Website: bh-photo
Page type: address-validator
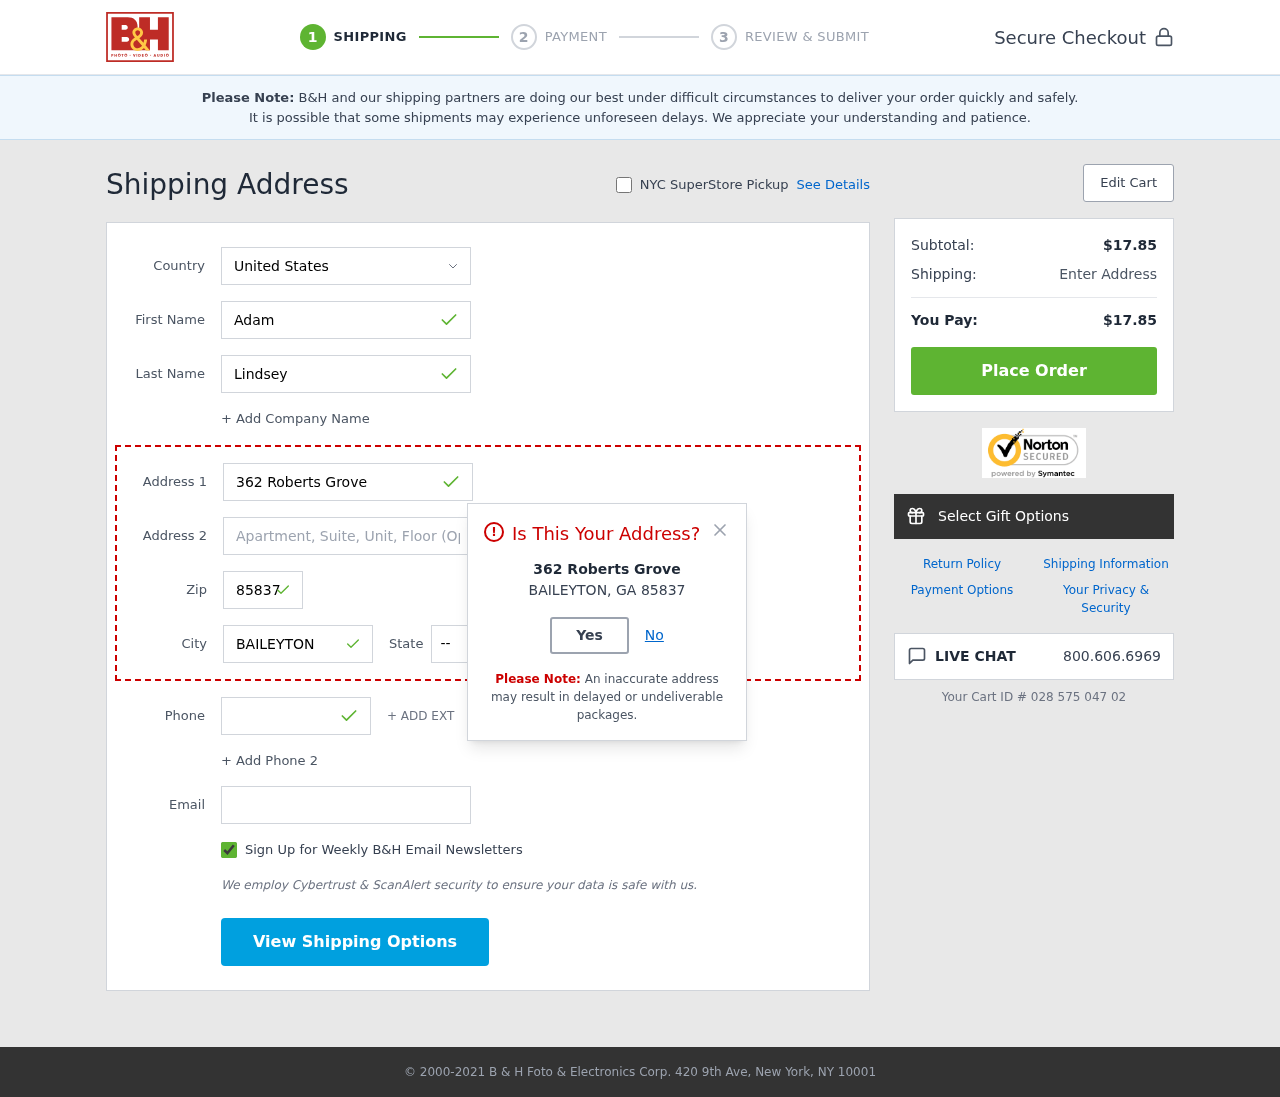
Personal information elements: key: PII_CITY
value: Baileyton
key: PII_COUNTRY
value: United States
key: PII_EMAIL
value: adam_lindsey@gmail.com
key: PII_FIRSTNAME
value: Adam
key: PII_LASTNAME
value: Lindsey
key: PII_PHONE
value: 5172084790
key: PII_POSTCODE
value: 85837
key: PII_STATE_ABBR
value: GA
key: PII_STREET
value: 362 Roberts Grove
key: PII_CITY_MODAL
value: BAILEYTON
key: PII_POSTCODE_FULL
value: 85837
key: PII_POSTCODE_NUMERIC
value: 85837
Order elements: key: ORDER_SUBTOTAL
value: $17.85
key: ORDER_TOTAL
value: $17.85
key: ORDER_ID
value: Your Cart ID # 028 575 047 02